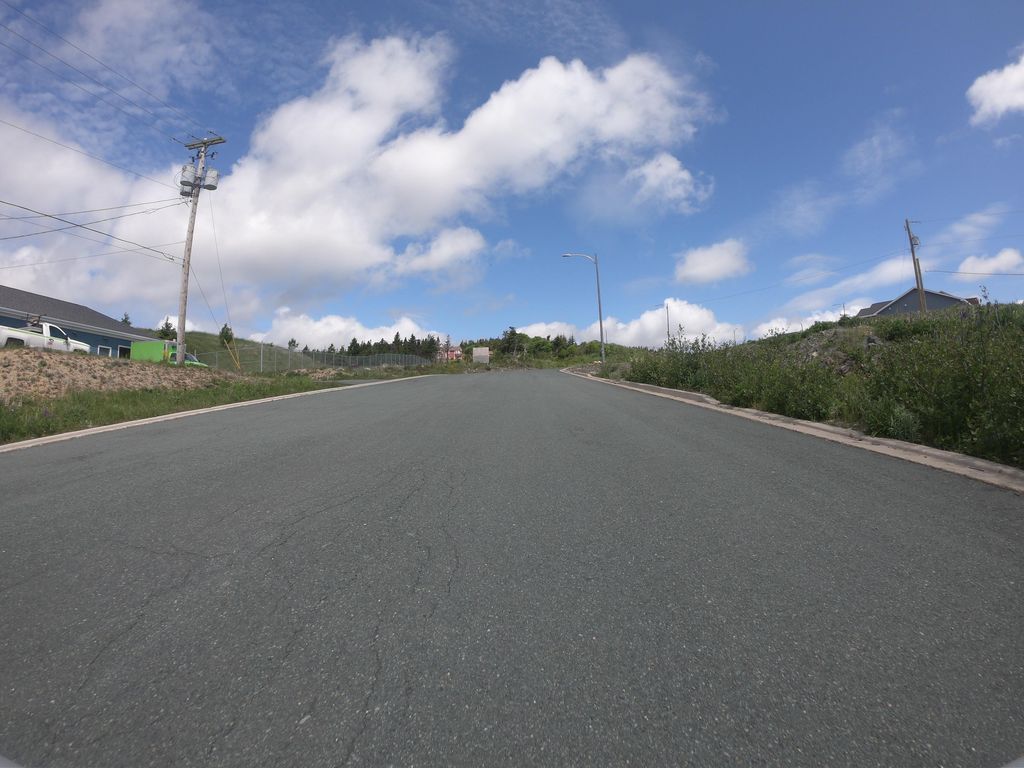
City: st_johns